Interaction volume radius: 5 \u00c5
Interaction volume height: 15 \u00c5
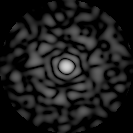
Disorder parameter: 0.8481